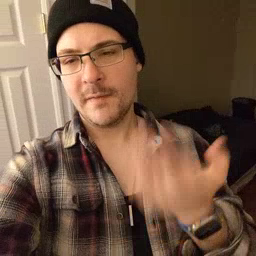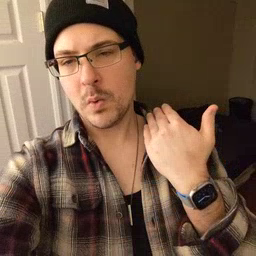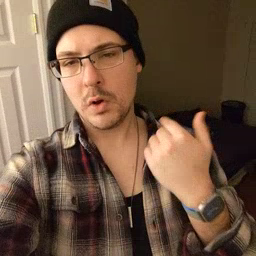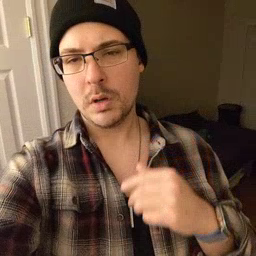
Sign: before